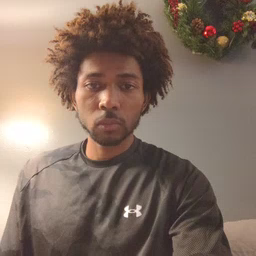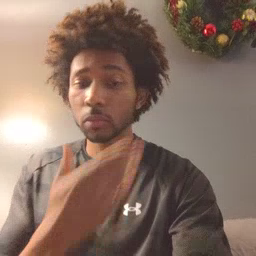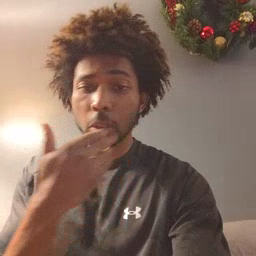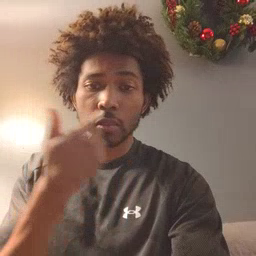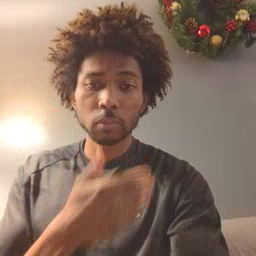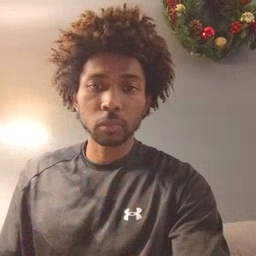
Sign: napkin